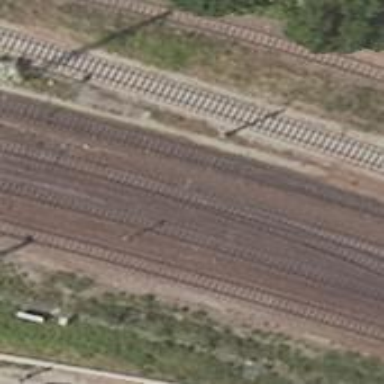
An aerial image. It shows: Railway signal.